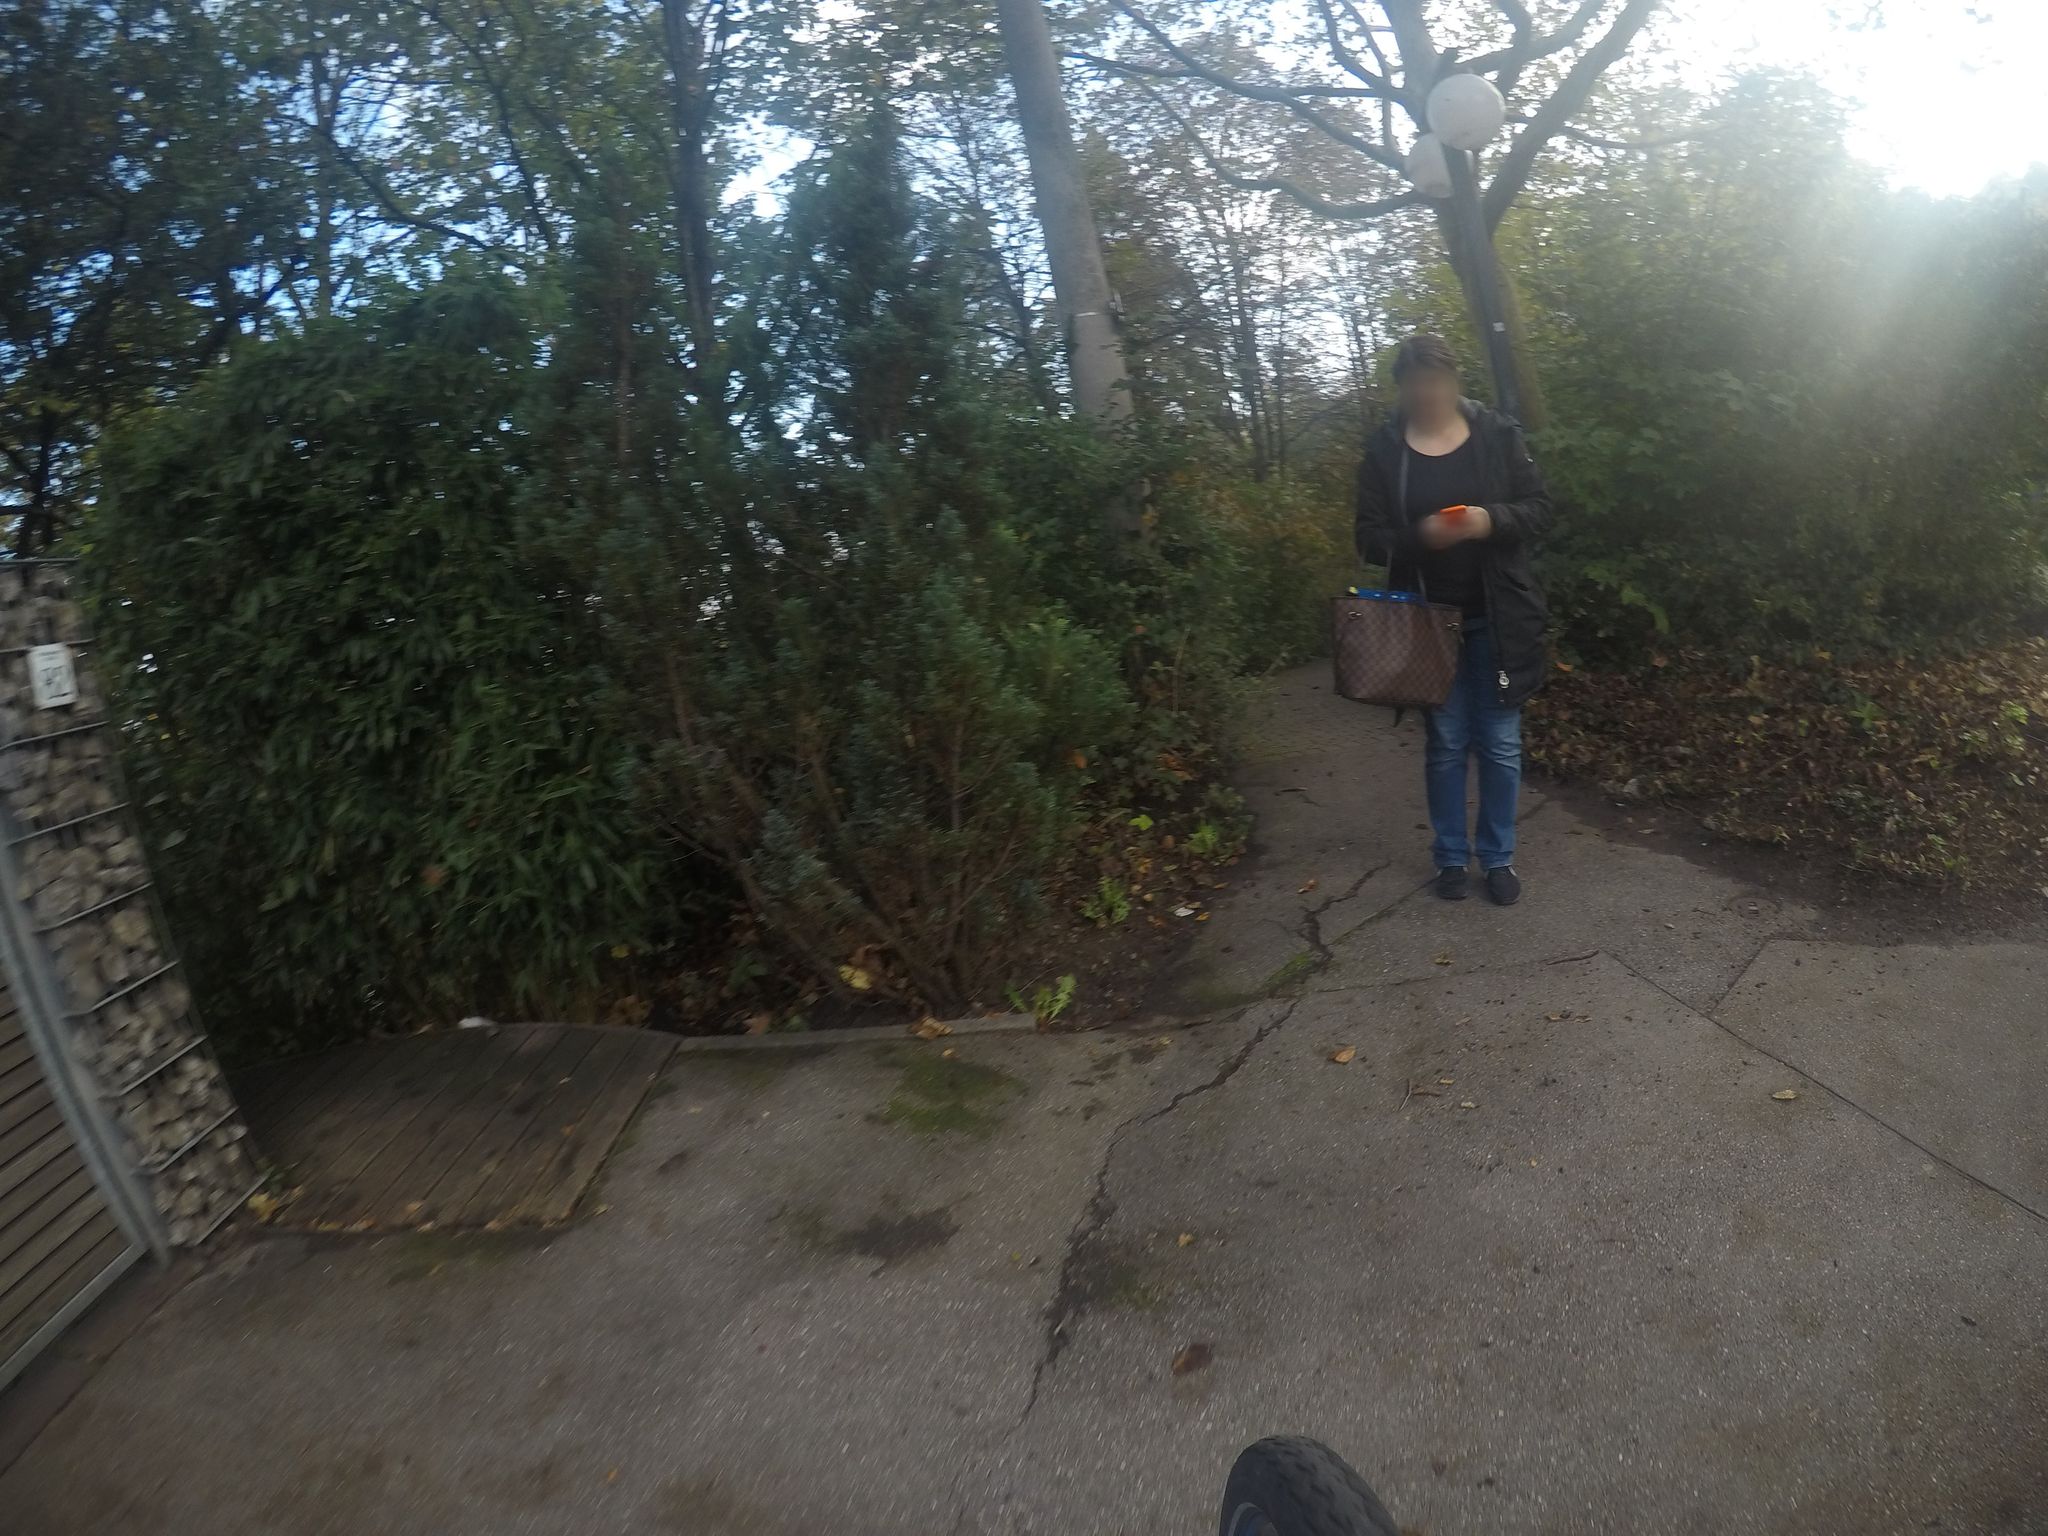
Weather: clear
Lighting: day
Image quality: good
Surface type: walking surface
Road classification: footway, path
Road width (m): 2, 2.5
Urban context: urban centre
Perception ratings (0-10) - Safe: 2.35, Lively: 1.37, Beautiful: 9.3, Boring: 7.21, Depressing: 1.31, Wealthy: 2.9